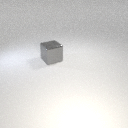
large gray metal cube